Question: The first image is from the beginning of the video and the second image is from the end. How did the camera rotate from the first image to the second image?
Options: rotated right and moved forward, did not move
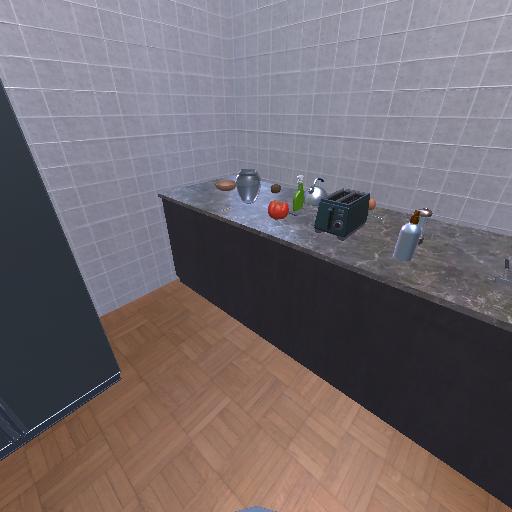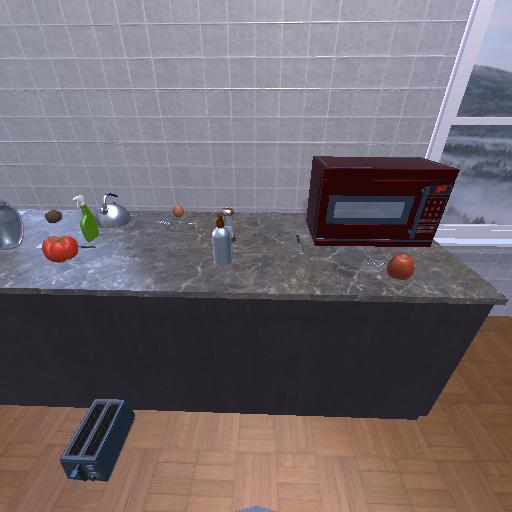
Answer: rotated right and moved forward